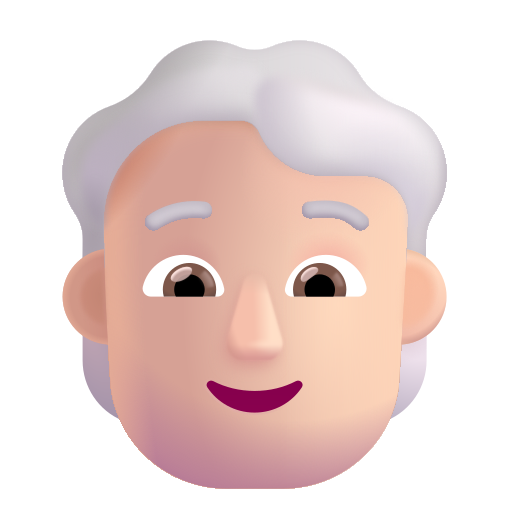
person white hair color light